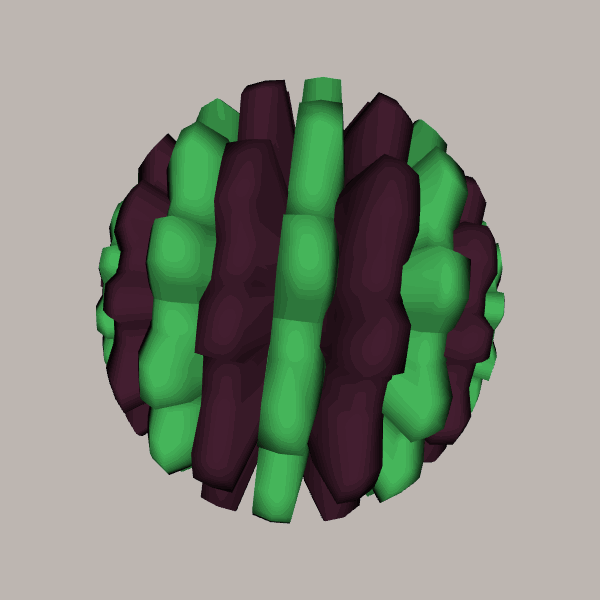
Background: light